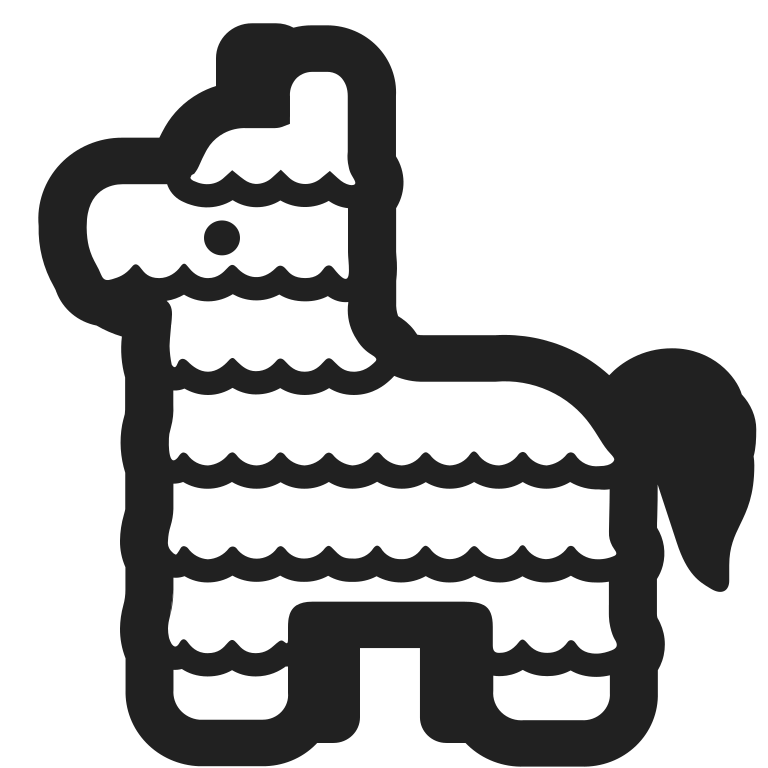
piñata high contrast